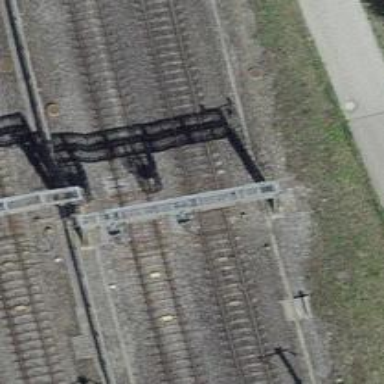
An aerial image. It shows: Railway signal.